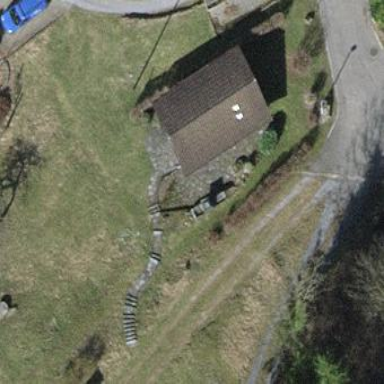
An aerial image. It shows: Shed.